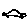
Label: car